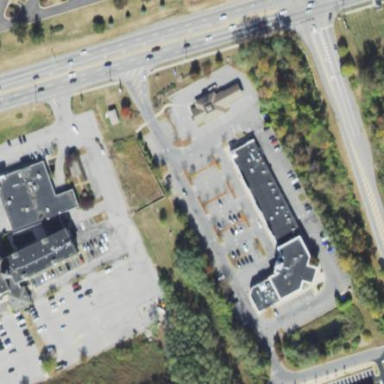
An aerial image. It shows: Retail area.